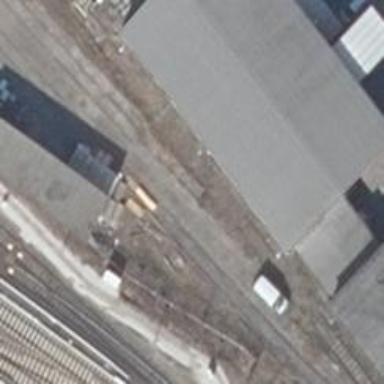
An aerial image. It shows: Disused railway yard.